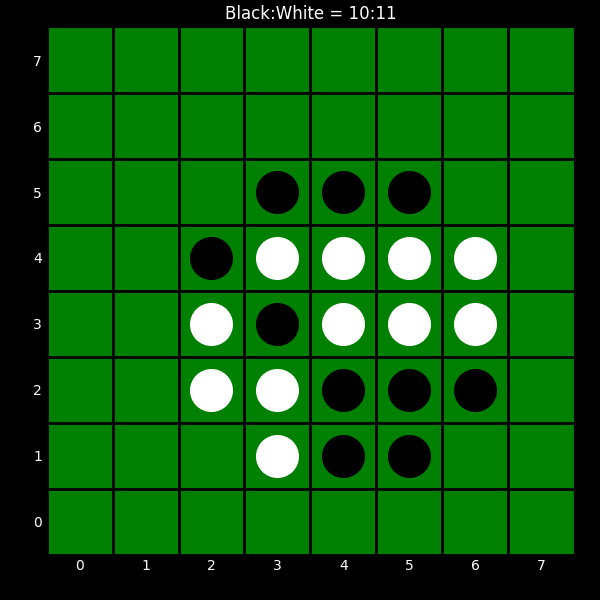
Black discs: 10
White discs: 11